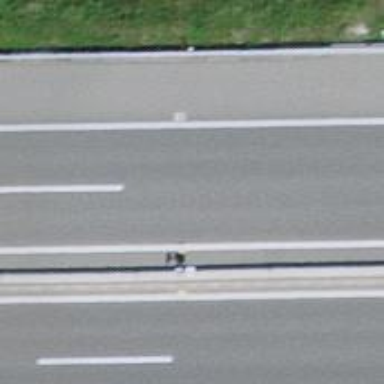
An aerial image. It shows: Motorway bridge.